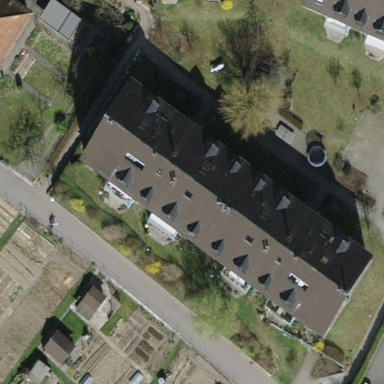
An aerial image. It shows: Image showing building with apartments.